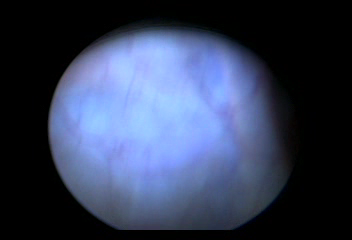
Modality: BLC
Class: Normal mucosa
Bladder cancer association: No